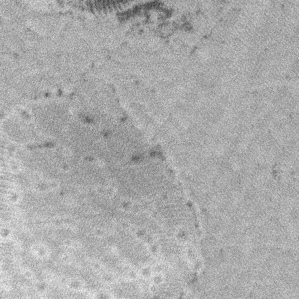
Label: frost